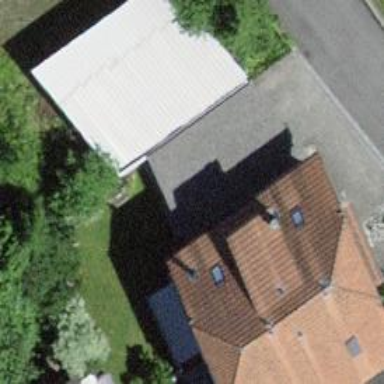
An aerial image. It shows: View of roof of building.